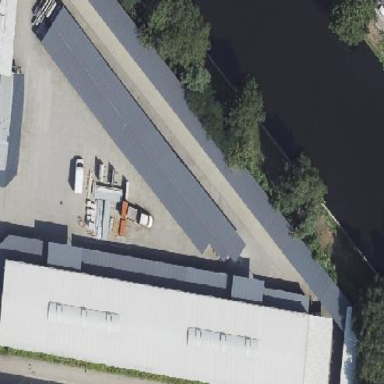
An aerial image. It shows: View of roof of building.